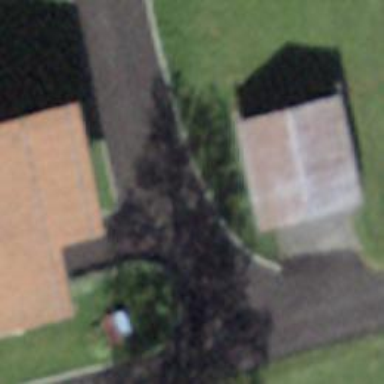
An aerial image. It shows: Driveway.